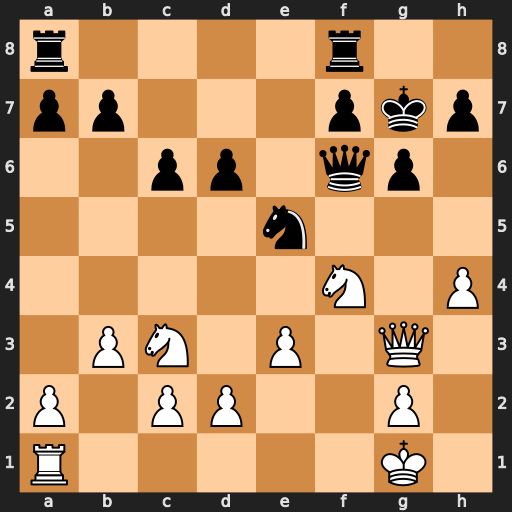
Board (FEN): r4r2/pp3pkp/2pp1qp1/4n3/5N1P/1PN1P1Q1/P1PP2P1/R5K1
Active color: w
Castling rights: -
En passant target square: -
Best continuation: Nh5+ Kh8 Nxf6